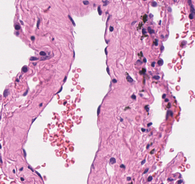
Tumor epithelial tissue: no
Tumor-associated stroma tissue: no
Normal tissue: yes